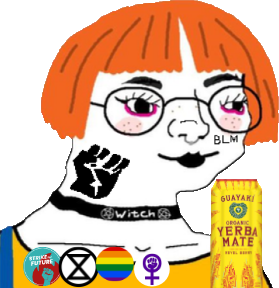
Label: 5_Arthoe